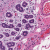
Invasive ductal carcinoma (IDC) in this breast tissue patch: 0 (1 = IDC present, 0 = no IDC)